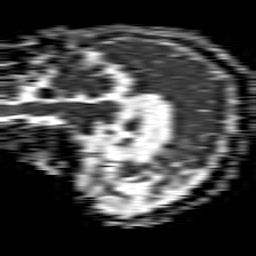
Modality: ADC
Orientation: sagittal
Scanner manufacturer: philips
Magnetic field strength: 1.5 T
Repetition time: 4.6 s
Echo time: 0.08517 s